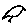
Label: bird